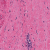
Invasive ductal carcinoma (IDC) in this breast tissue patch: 0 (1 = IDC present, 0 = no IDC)